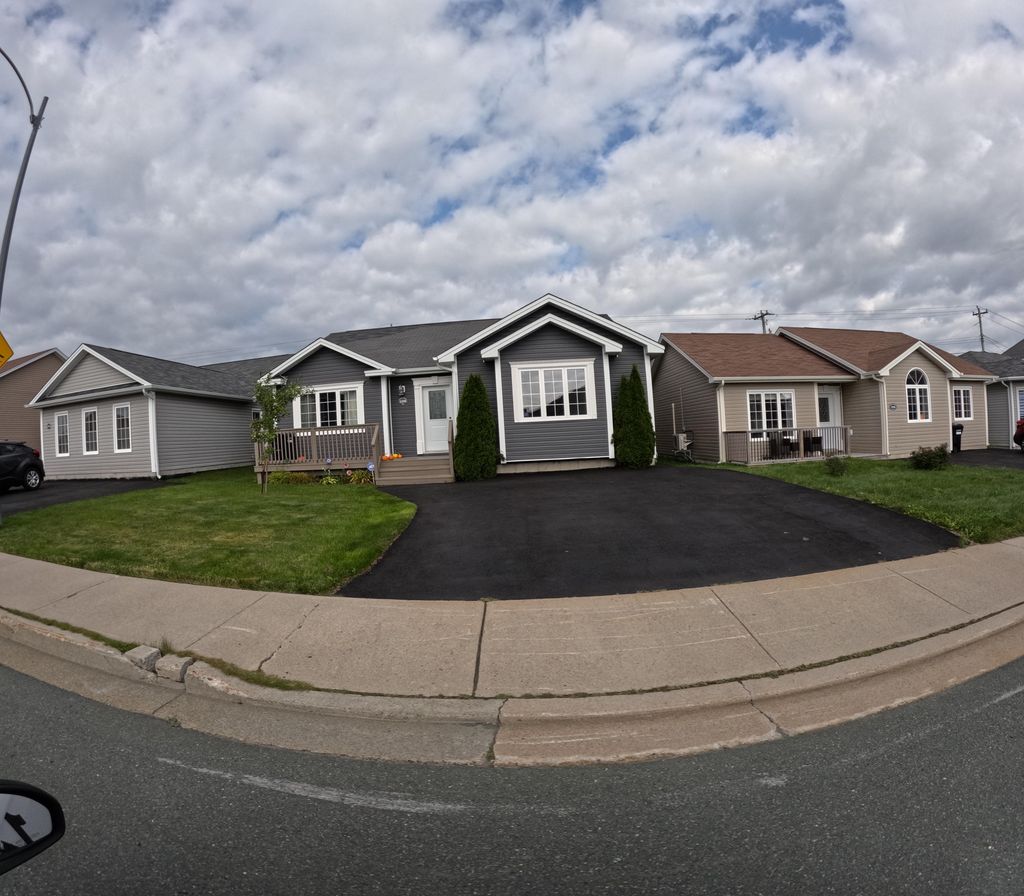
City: st_johns